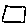
Label: square